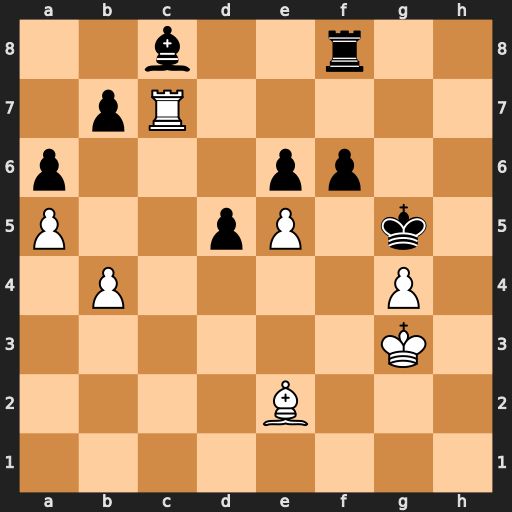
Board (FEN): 2b2r2/1pR5/p3pp2/P2pP1k1/1P4P1/6K1/4B3/8
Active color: w
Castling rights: -
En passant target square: -
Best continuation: Rg7+ Kh6 exf6 Rxf6 Rg8